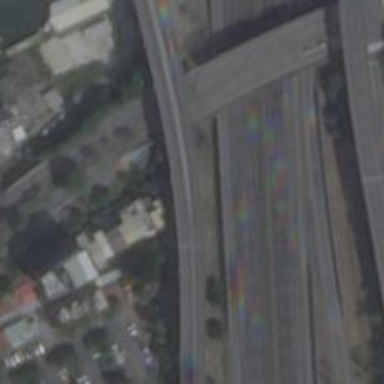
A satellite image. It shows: Viaduct bridge on motorway link.